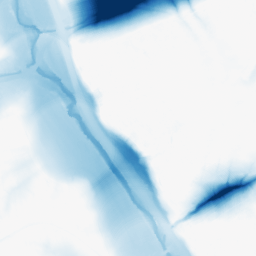
Category: morphological
Decomposition family: morphological
Decomposition parameters: operation: closing
size: 50
Upsampling method: quartic
Upsampling parameters: scale: 8
Upsampling scale: 8